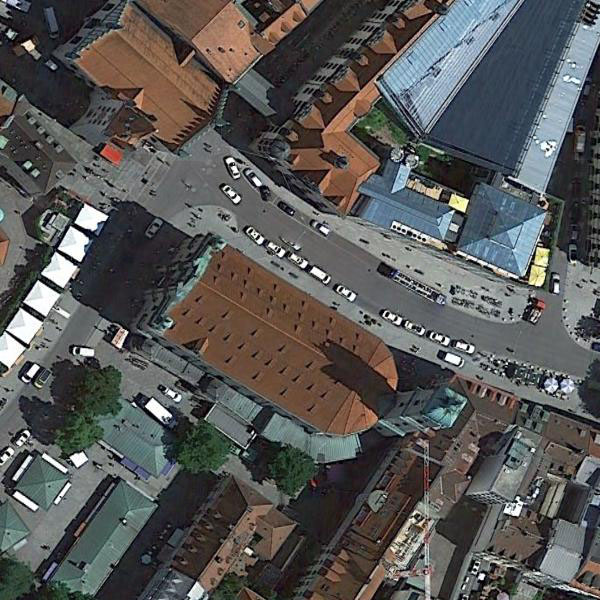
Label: Church